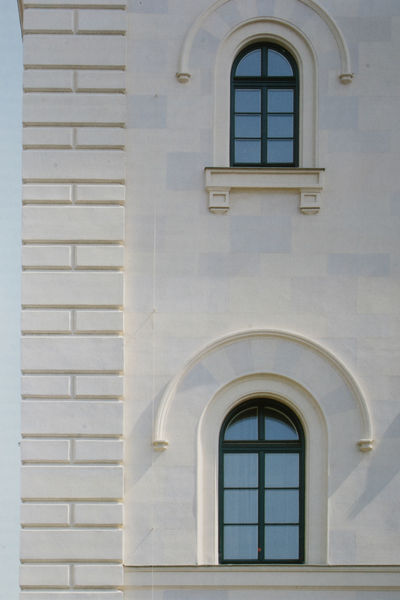
Titel: Fassadendetail
Künstler: Friedrich von Gärtner
Standort: München
Institution: Max-Joseph-Stift
Schlagwörter: blau, himmel, schatten, weiß, grün, ocker, ausschnitt, fenster, glas, hintergrund, licht, schwarz, tür, gebäude, haus, schloss, beige, wand, architektur, rahmen, stein, steine, vorhang, spiegelung, boden, front, rund, sommer, ecke, ansicht, bogen, fassade, zwei, mittag, modern, mauer, ziegel, pilaster, rundbogen, arch, arches, architecture, blue, curtain, white, window, black, gray, green, old, vorhänge, wall, windows, detail, ornamente, verzierung, pattern, stuck, brown, foto, fotografie, photographie, bögen, fensterkreuz, hauswand, kreuz, sprossen, palast, rundfenster, stockwerk, scheiben, scheibe, seite, photo, halbkreis, halbrund, rustika, sims, gesims, klinker, putz, quader, eck, fensterscheiben, farbfoto, simse, stone, fensterbank, building, house, reflections, aussen, konsolen, flat, light, side, frame, shadow, bau, glass, plaster, town, stien, hausfassade, teilung, kassettierung, pediment, bogenfenster, fensterbogen, bossierung, aussenwand, brick, bricks, facade, side view, simetry, geometric, lines, quadrierung, geteilt, munich, linear, hauseck, neoclassical, structure, patches, plain, verblendung, geometry, photograph, photography, university, geometrical, neoclassic, painted, fenstersprosse, cream, stucco, masonry, iegel, lmu, ivory, arched, ludwig, straight, arched windows, curved, pane, smooth, mauerkalk, panes, mortar, maximilians, sprossenfesnter, windowframe, overarch, archade, architectura